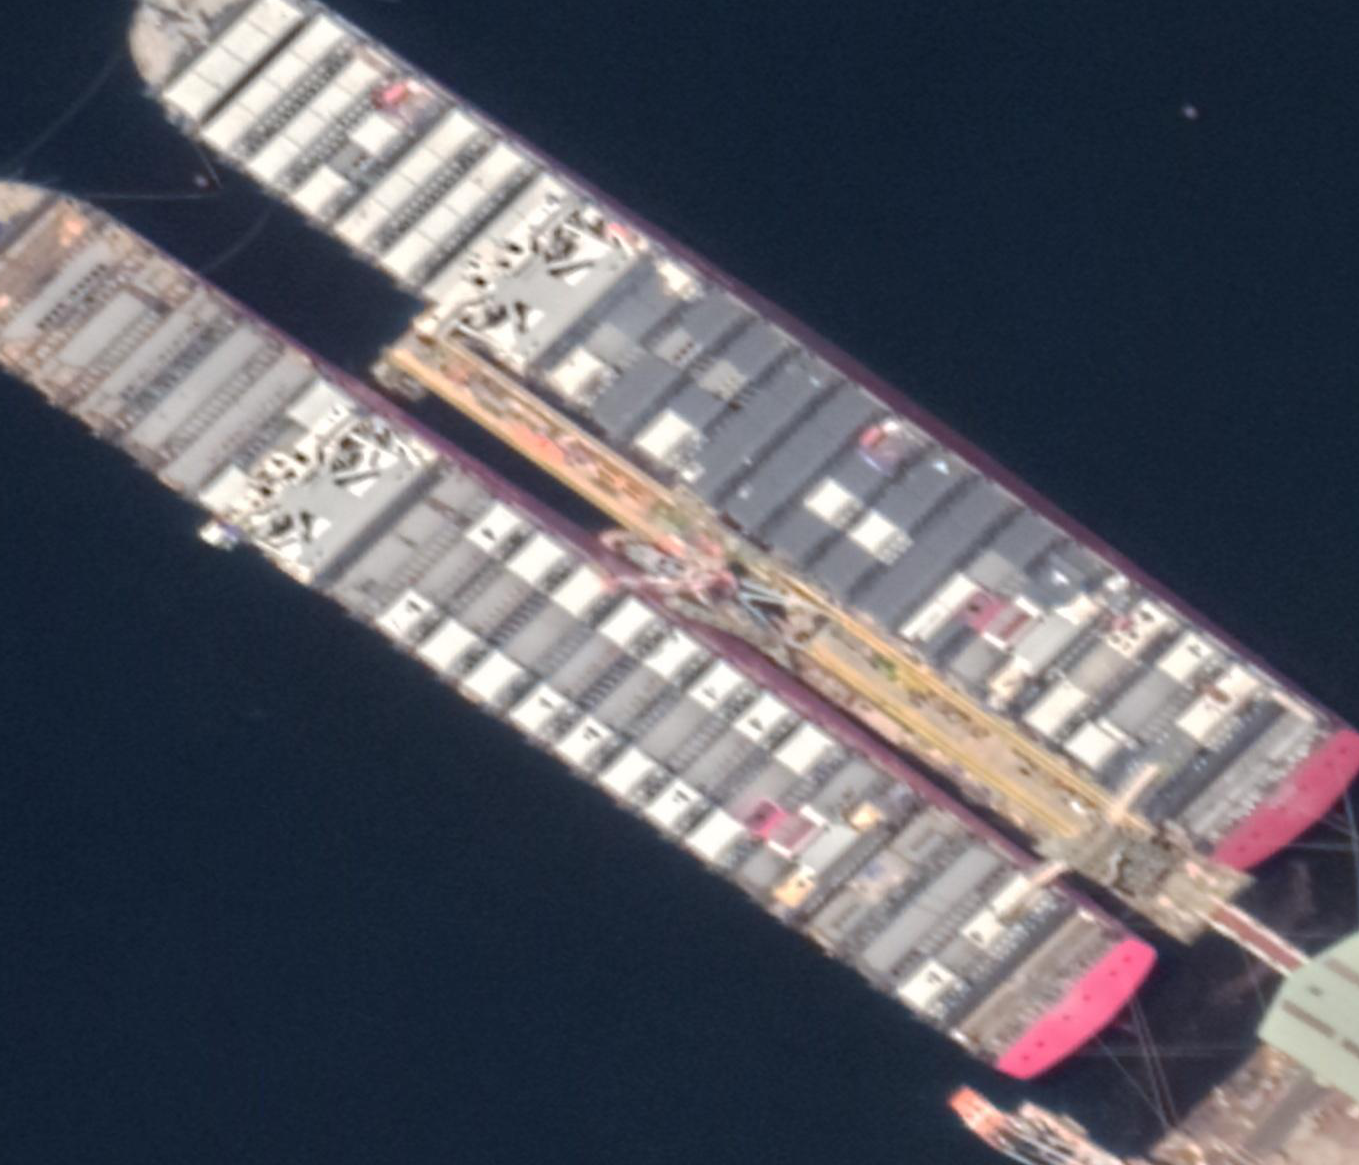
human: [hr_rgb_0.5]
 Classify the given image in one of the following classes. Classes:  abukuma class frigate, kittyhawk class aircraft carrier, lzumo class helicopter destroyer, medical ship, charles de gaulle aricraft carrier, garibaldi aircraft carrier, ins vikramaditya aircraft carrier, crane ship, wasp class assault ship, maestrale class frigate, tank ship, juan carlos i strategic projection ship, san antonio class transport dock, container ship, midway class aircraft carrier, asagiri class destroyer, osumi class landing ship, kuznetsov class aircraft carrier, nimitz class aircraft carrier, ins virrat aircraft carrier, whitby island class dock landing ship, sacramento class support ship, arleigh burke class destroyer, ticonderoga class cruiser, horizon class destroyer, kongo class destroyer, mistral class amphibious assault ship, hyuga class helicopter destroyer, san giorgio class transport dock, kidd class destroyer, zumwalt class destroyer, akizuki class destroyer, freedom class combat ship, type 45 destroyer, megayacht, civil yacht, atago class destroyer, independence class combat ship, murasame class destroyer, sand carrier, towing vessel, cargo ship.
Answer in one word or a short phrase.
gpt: Cargo ship